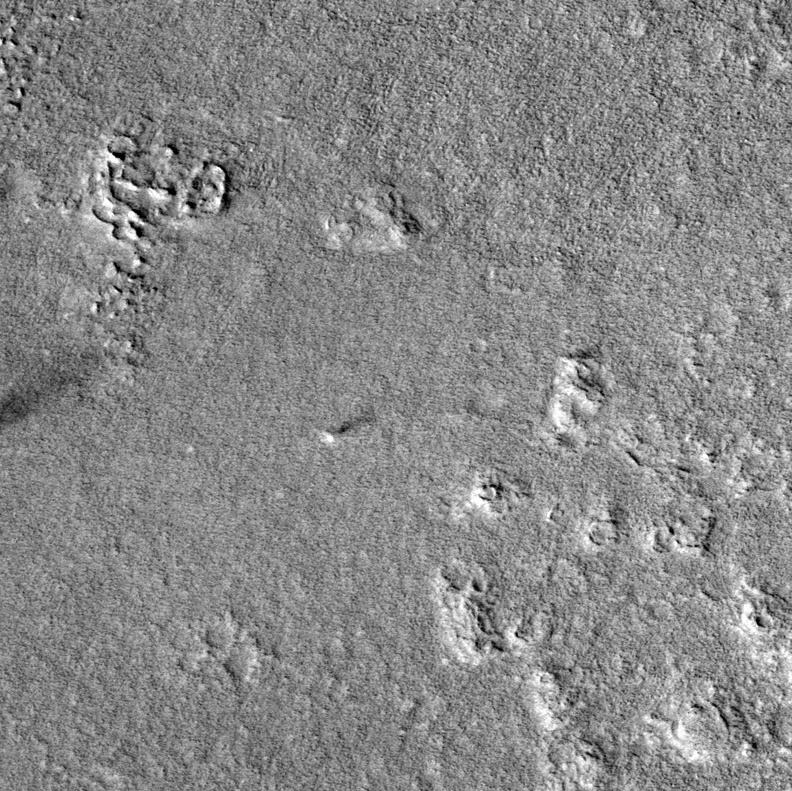
Label: dustdevil